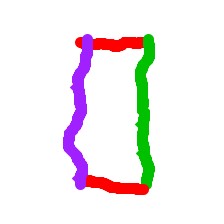
Shape: rectangle